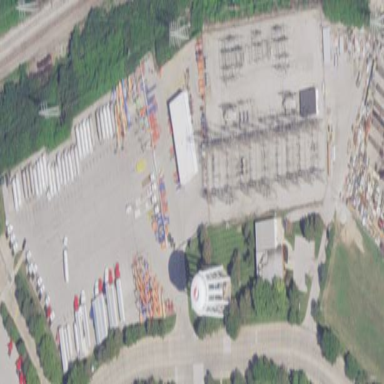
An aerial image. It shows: Utility area.